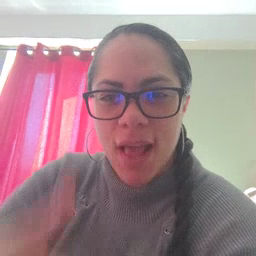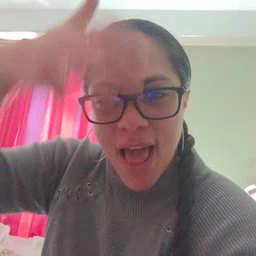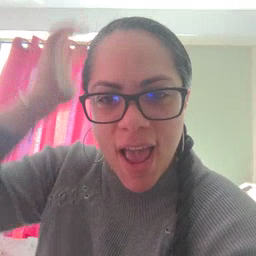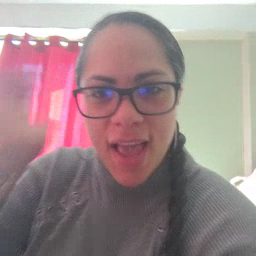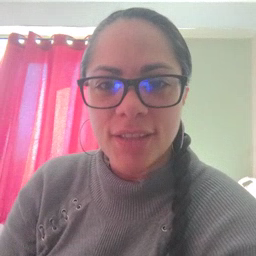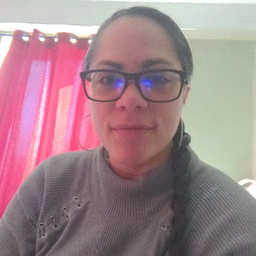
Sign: lion